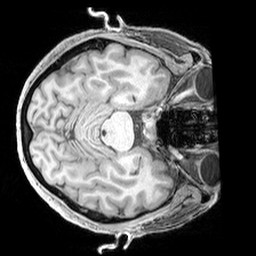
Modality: T1w
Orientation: axial
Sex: female
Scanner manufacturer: siemens
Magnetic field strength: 3 T
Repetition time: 2.3 s
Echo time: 0.00226 s